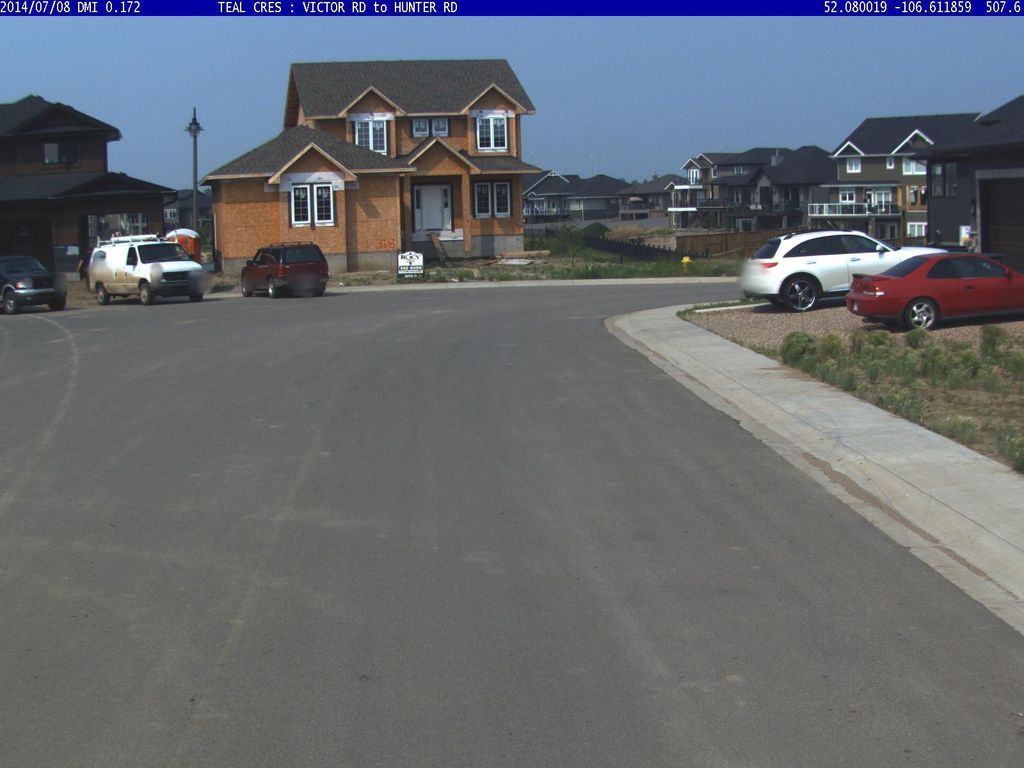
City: saskatoon